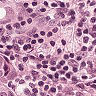
Metastatic tissue present: yes